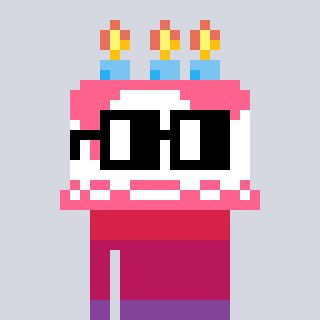
a pixel art character with square black glasses, a cake-shaped head and a red-colored body on a cool background